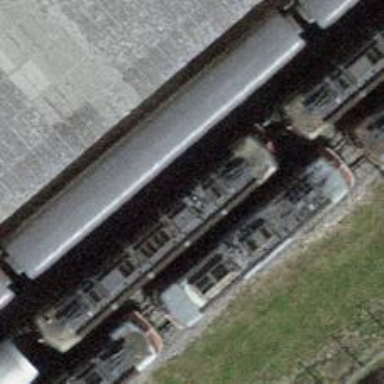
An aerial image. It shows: Railway switch.